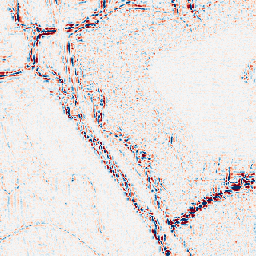
Category: wavelet
Decomposition family: wavelet_biorthogonal
Decomposition parameters: wavelet: bior2.4
level: 2
Upsampling method: nearest
Upsampling parameters: scale: 8
Upsampling scale: 8